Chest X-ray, AP view. Patient: 35 years old, sex F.
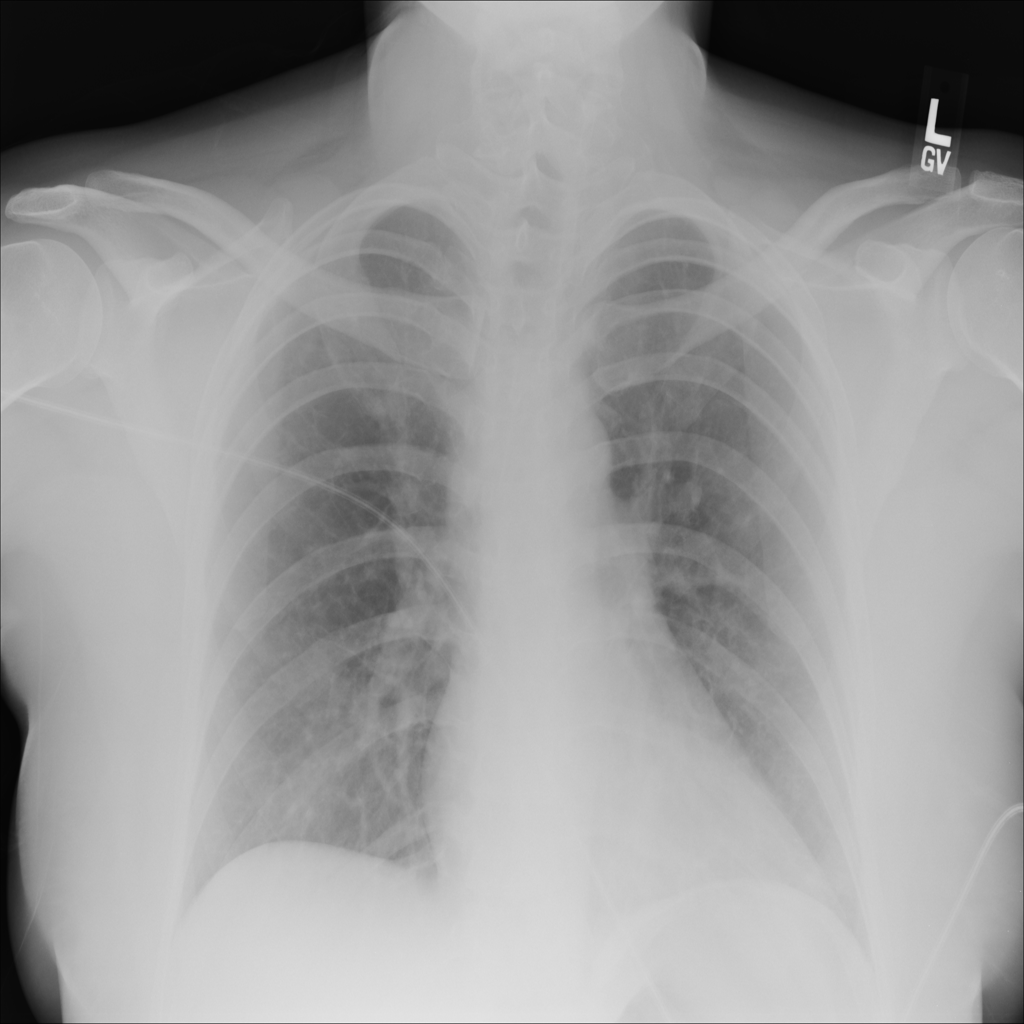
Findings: No Finding